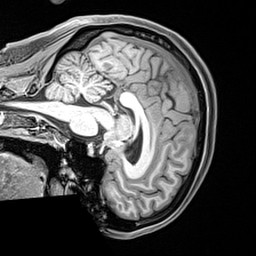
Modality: T1w
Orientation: sagittal
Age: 37
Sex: female
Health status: healthy
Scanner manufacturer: siemens
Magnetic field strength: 3 T
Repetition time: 2.4 s
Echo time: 0.00217 s